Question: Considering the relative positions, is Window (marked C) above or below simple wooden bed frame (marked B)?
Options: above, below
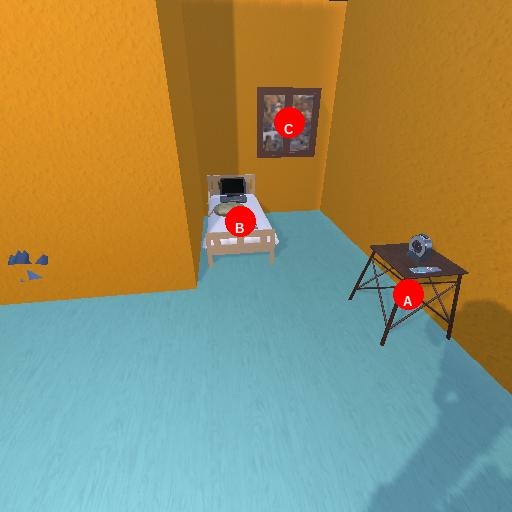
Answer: above